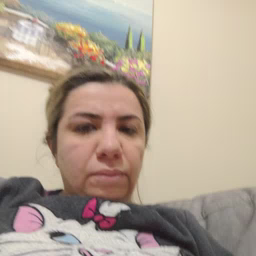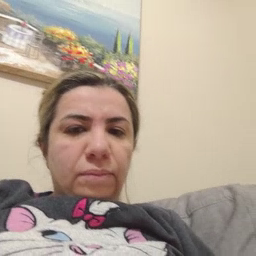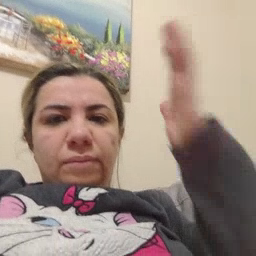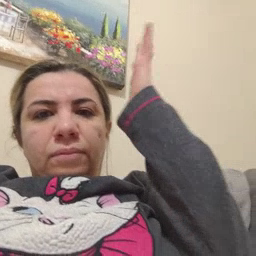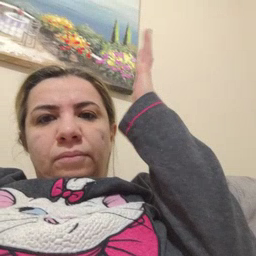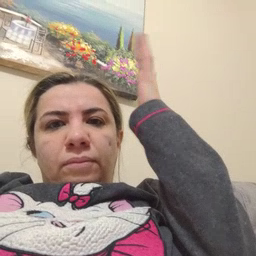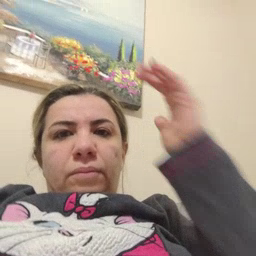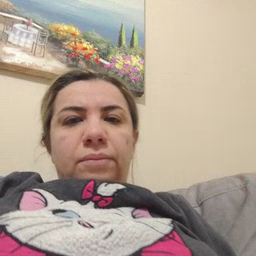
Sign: tree